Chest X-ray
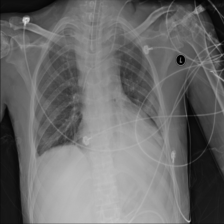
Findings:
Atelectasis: negative
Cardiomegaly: negative
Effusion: negative
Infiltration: negative
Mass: negative
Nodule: negative
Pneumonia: negative
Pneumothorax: negative
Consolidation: positive
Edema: negative
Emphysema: negative
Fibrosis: negative
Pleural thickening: negative
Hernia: negative